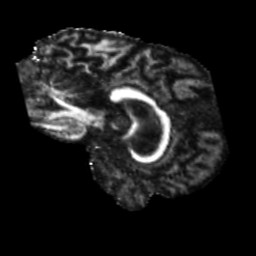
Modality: FA
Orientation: sagittal
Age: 71
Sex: male
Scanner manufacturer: siemens
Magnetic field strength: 3 T
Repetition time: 5.25 s
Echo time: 0.08 s